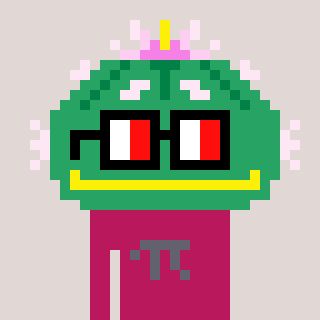
a pixel art character with square glasses with black frames and red eyes, a peyote-shaped head and a darkpink-colored body on a warm background